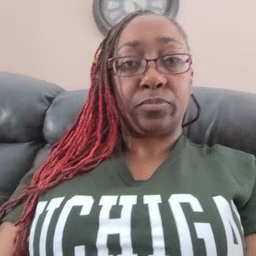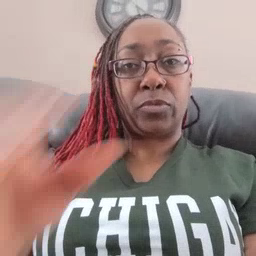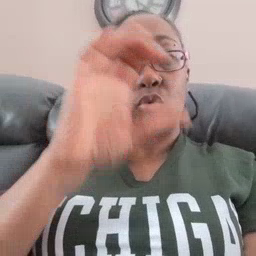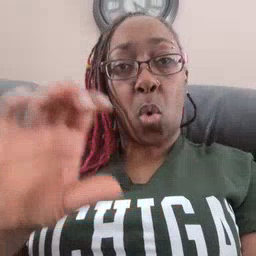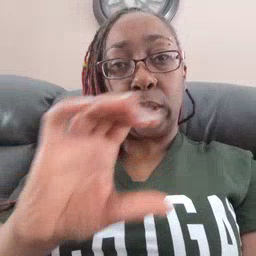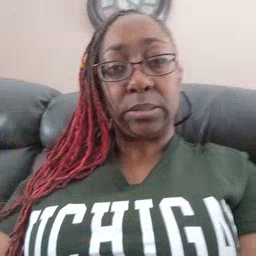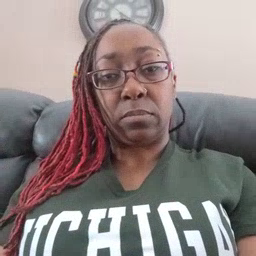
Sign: chocolate